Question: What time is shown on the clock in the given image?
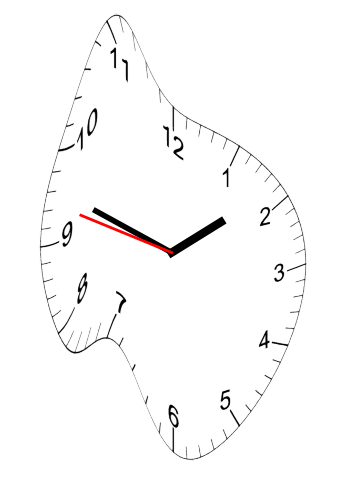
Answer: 01:47:47